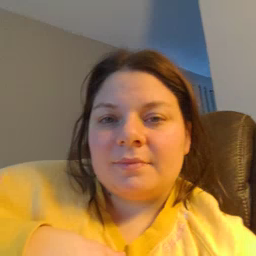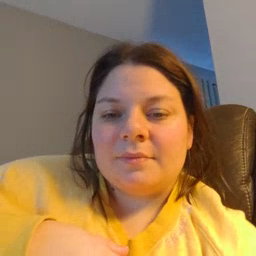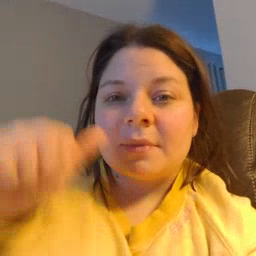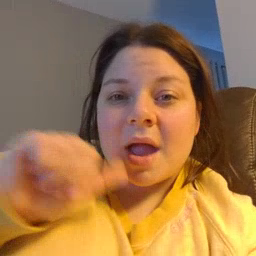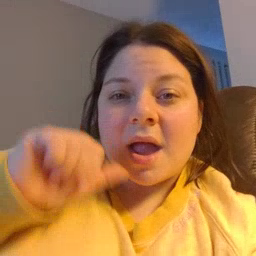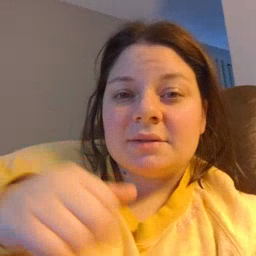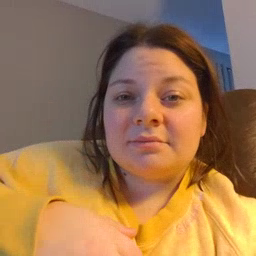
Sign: aunt